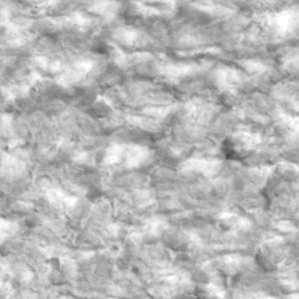
Label: non_frost